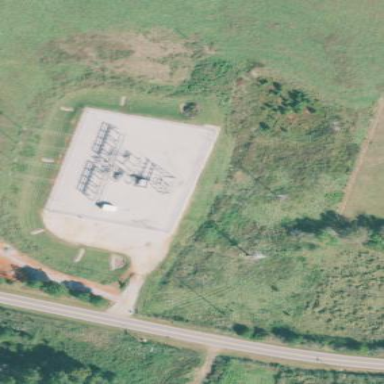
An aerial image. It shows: Distribution power substation secured by fence.